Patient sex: M
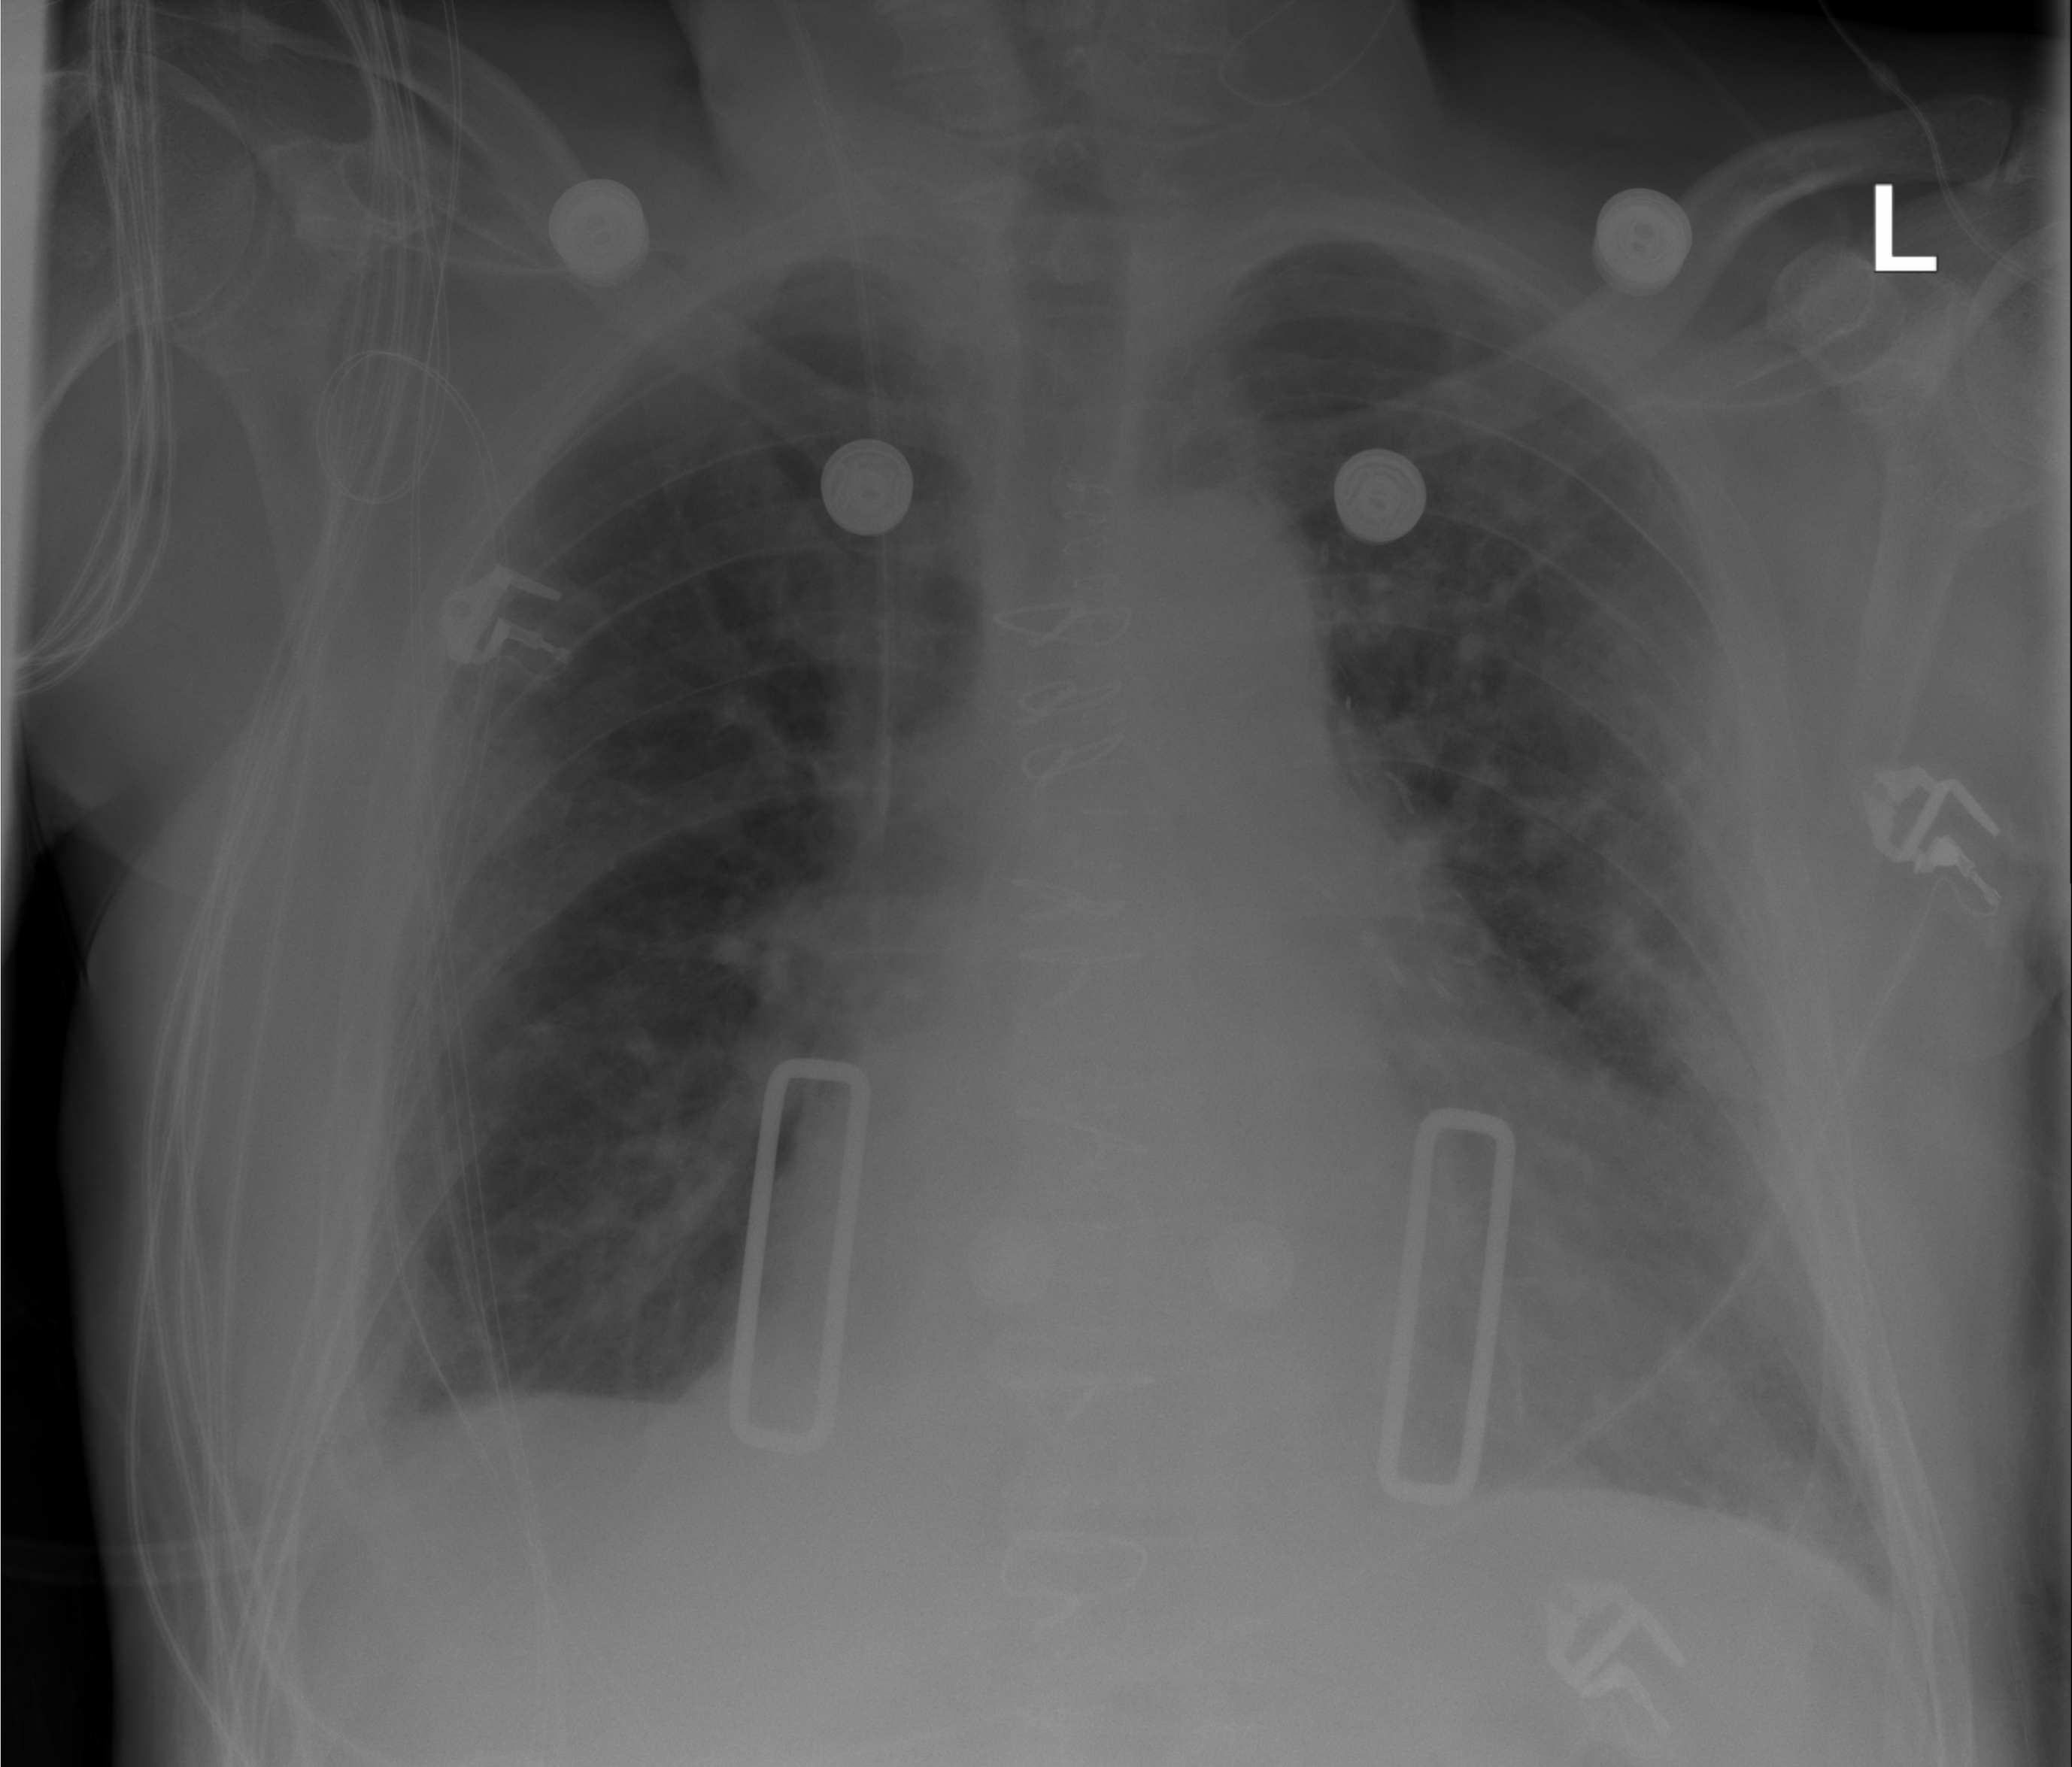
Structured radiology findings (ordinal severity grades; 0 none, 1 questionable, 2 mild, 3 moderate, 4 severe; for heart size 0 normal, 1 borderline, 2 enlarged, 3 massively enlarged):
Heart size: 2
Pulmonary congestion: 2
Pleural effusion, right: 1
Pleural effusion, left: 0
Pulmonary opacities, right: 2
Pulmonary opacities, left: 2
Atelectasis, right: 0
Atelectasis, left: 0